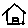
Label: house